Question: the question is to construct a CFG which generates language

my solution is: 'S -> aSb | aS | bS | a | b', however, this grammar can also generate strings like 'aabb', so how to do it?
Thanks for help.
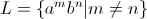
Answer: So you want a string of 'a''s then a string of 'b''s, with an unequal number of 'a''s and 'b''s. First, let's ignore the equality condition. Then:
'S -> aSb | 0'
will generate all strings that start with 'a''s and then 'b''s. This rule guarantees an equal number of 'a''s and 'b''s, or the empty string. Now what we want is either more 'a''s, or more 'b''s, but not both. Because if we wanted one more 'a' AND one more 'b', we'd just apply S again. So we add two new rules:
'''
A -> aA
B -> bB
'''
and update 'S' to be:
'S -> aSb | A | B'
So now we can add an equal number of 'a' and 'b', or add more 'a''s, or add more 'b''s, but not both. This guarantees inequality, so we're almost done. If you don't need the empty string, you can just stop here. For the null string, we can't do:
'S -> aSb | A | B | 0',
because that can lead to 'S -> aSb -> a0b -> ab', which violates the condition. We also can't do:
'A -> aA | 0',
because that can produce 'S -> aSb -> aAb -> a0b -> ab'. So what do we do? The trick is to force 'S''s later expansions to have at least one 'a' or 'b', like this:
'''
S -> aSb | aA | bB
A -> aA | 0
B -> bB | 0
'''
and that's your solution.